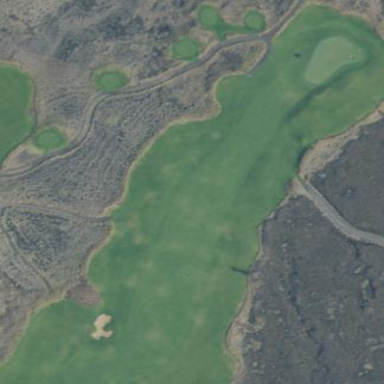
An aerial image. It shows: Golf fairway in the image.